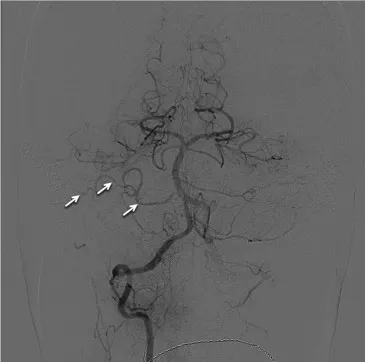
Case presentation. (D) Anterior posterior projection of the DSA after right vertebral artery projection highlighting the intact en-passant AICA (arrows).
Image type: radiology (x_ray)